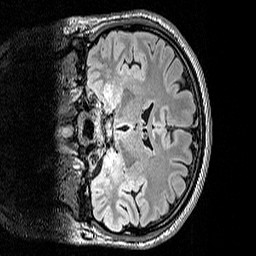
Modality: FLAIR
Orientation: coronal
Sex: male
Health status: ill
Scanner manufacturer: siemens
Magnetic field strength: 3 T
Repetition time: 5 s
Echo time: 0.388 s